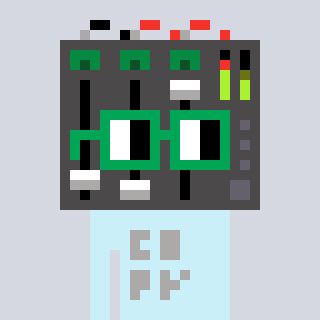
a pixel art character with square green glasses, a mixer-shaped head and a cold-colored body on a cool background